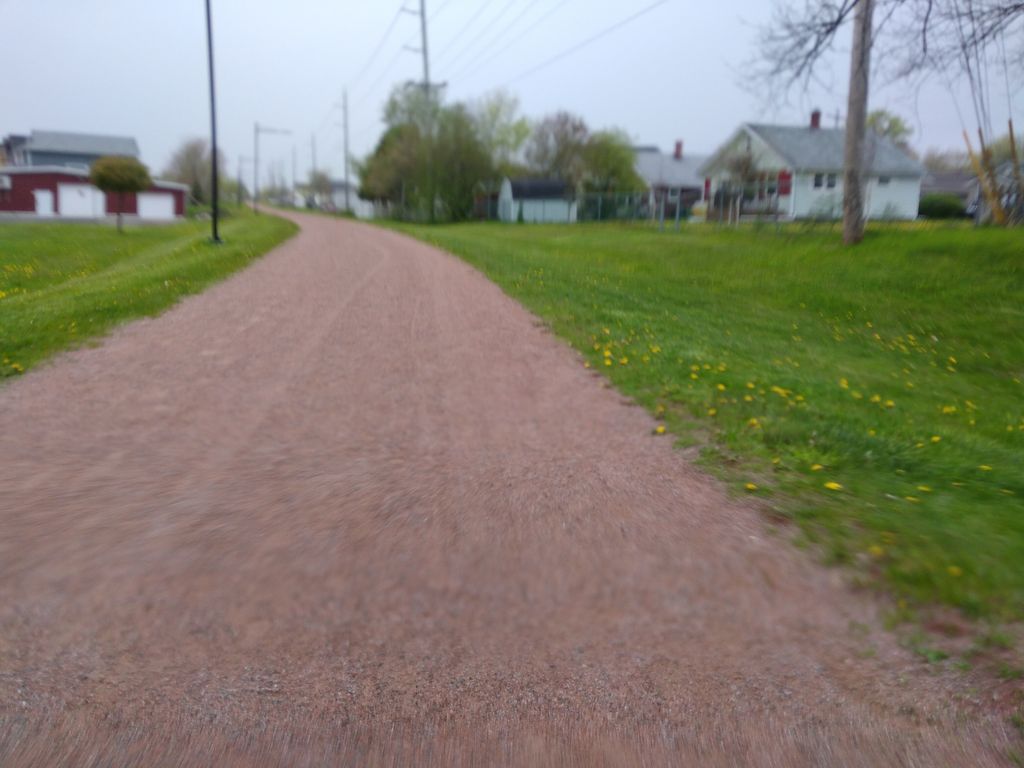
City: charlottetown